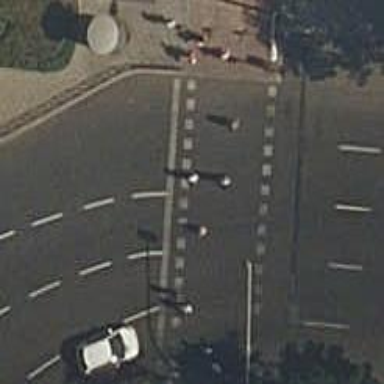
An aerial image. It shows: Zebra crossing with traffic signals.